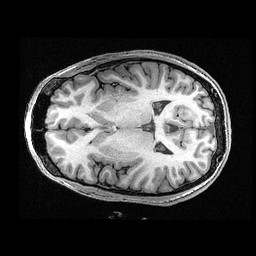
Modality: T1w
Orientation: axial
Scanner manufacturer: ge
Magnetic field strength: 3 T
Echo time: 0.00318 s